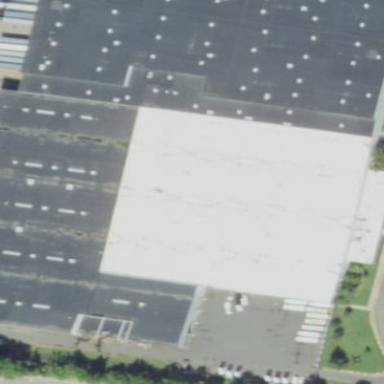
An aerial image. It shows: Industrial building.